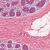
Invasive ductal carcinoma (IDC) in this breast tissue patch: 0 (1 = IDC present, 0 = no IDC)